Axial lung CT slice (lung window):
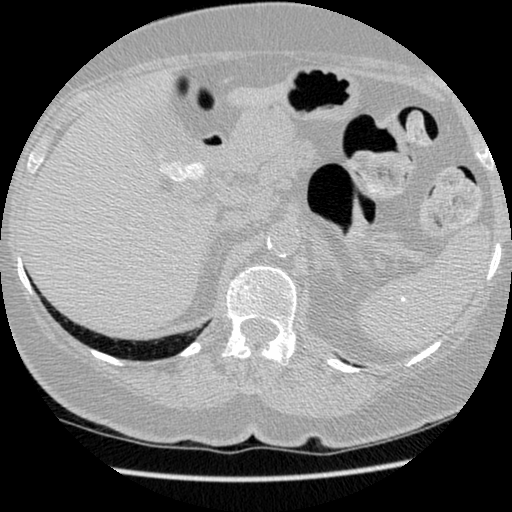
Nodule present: no